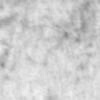
Label: no_change